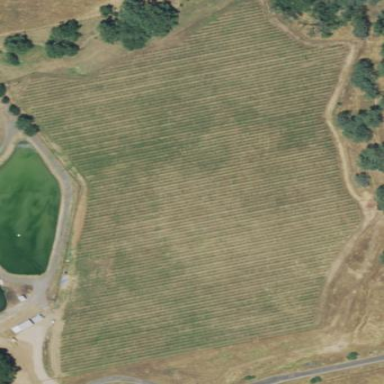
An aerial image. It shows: Vineyard with wine grapes as the main crop.